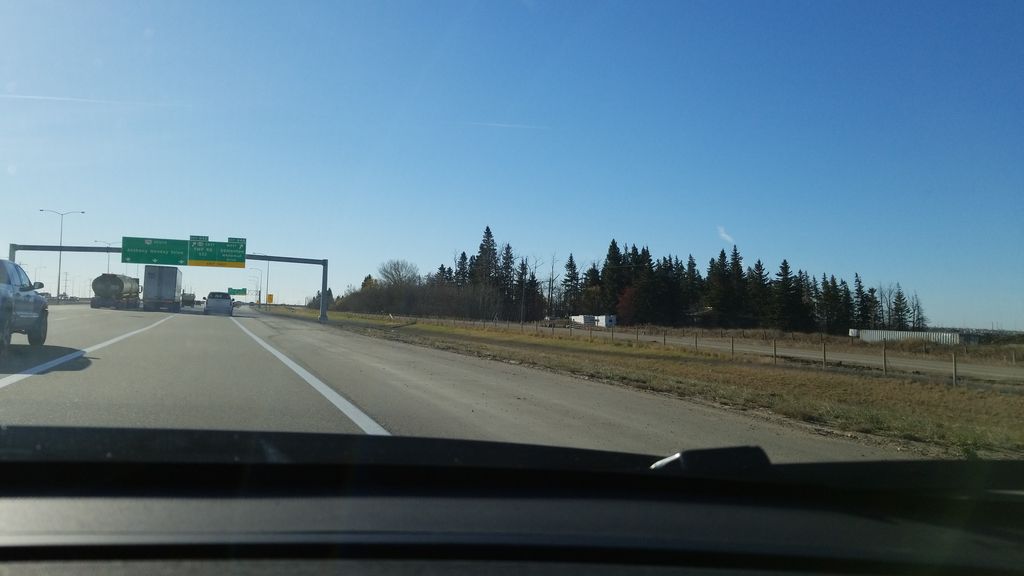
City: edmonton